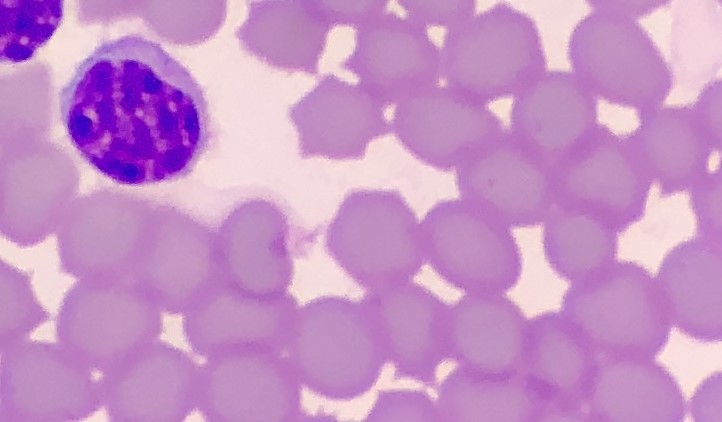
White blood cell type: Lymphocyte